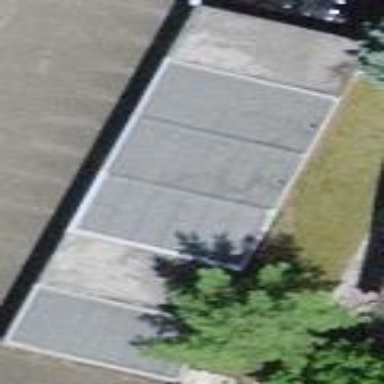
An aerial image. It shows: Group of garages.